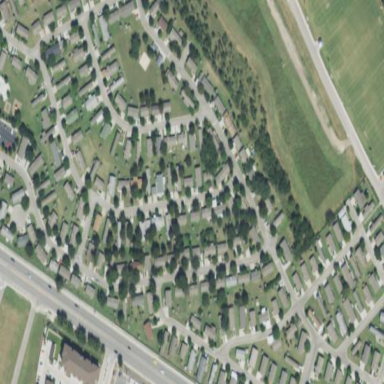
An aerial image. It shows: Residential area designated as mobile home park.